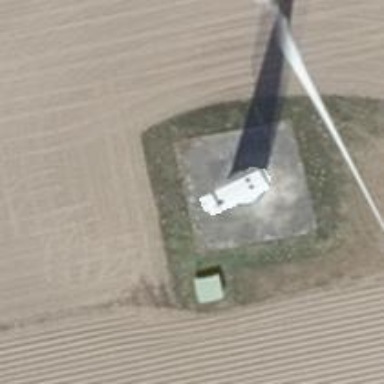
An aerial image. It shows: Wind generator in the form of horizontal axis wind turbine.